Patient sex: M
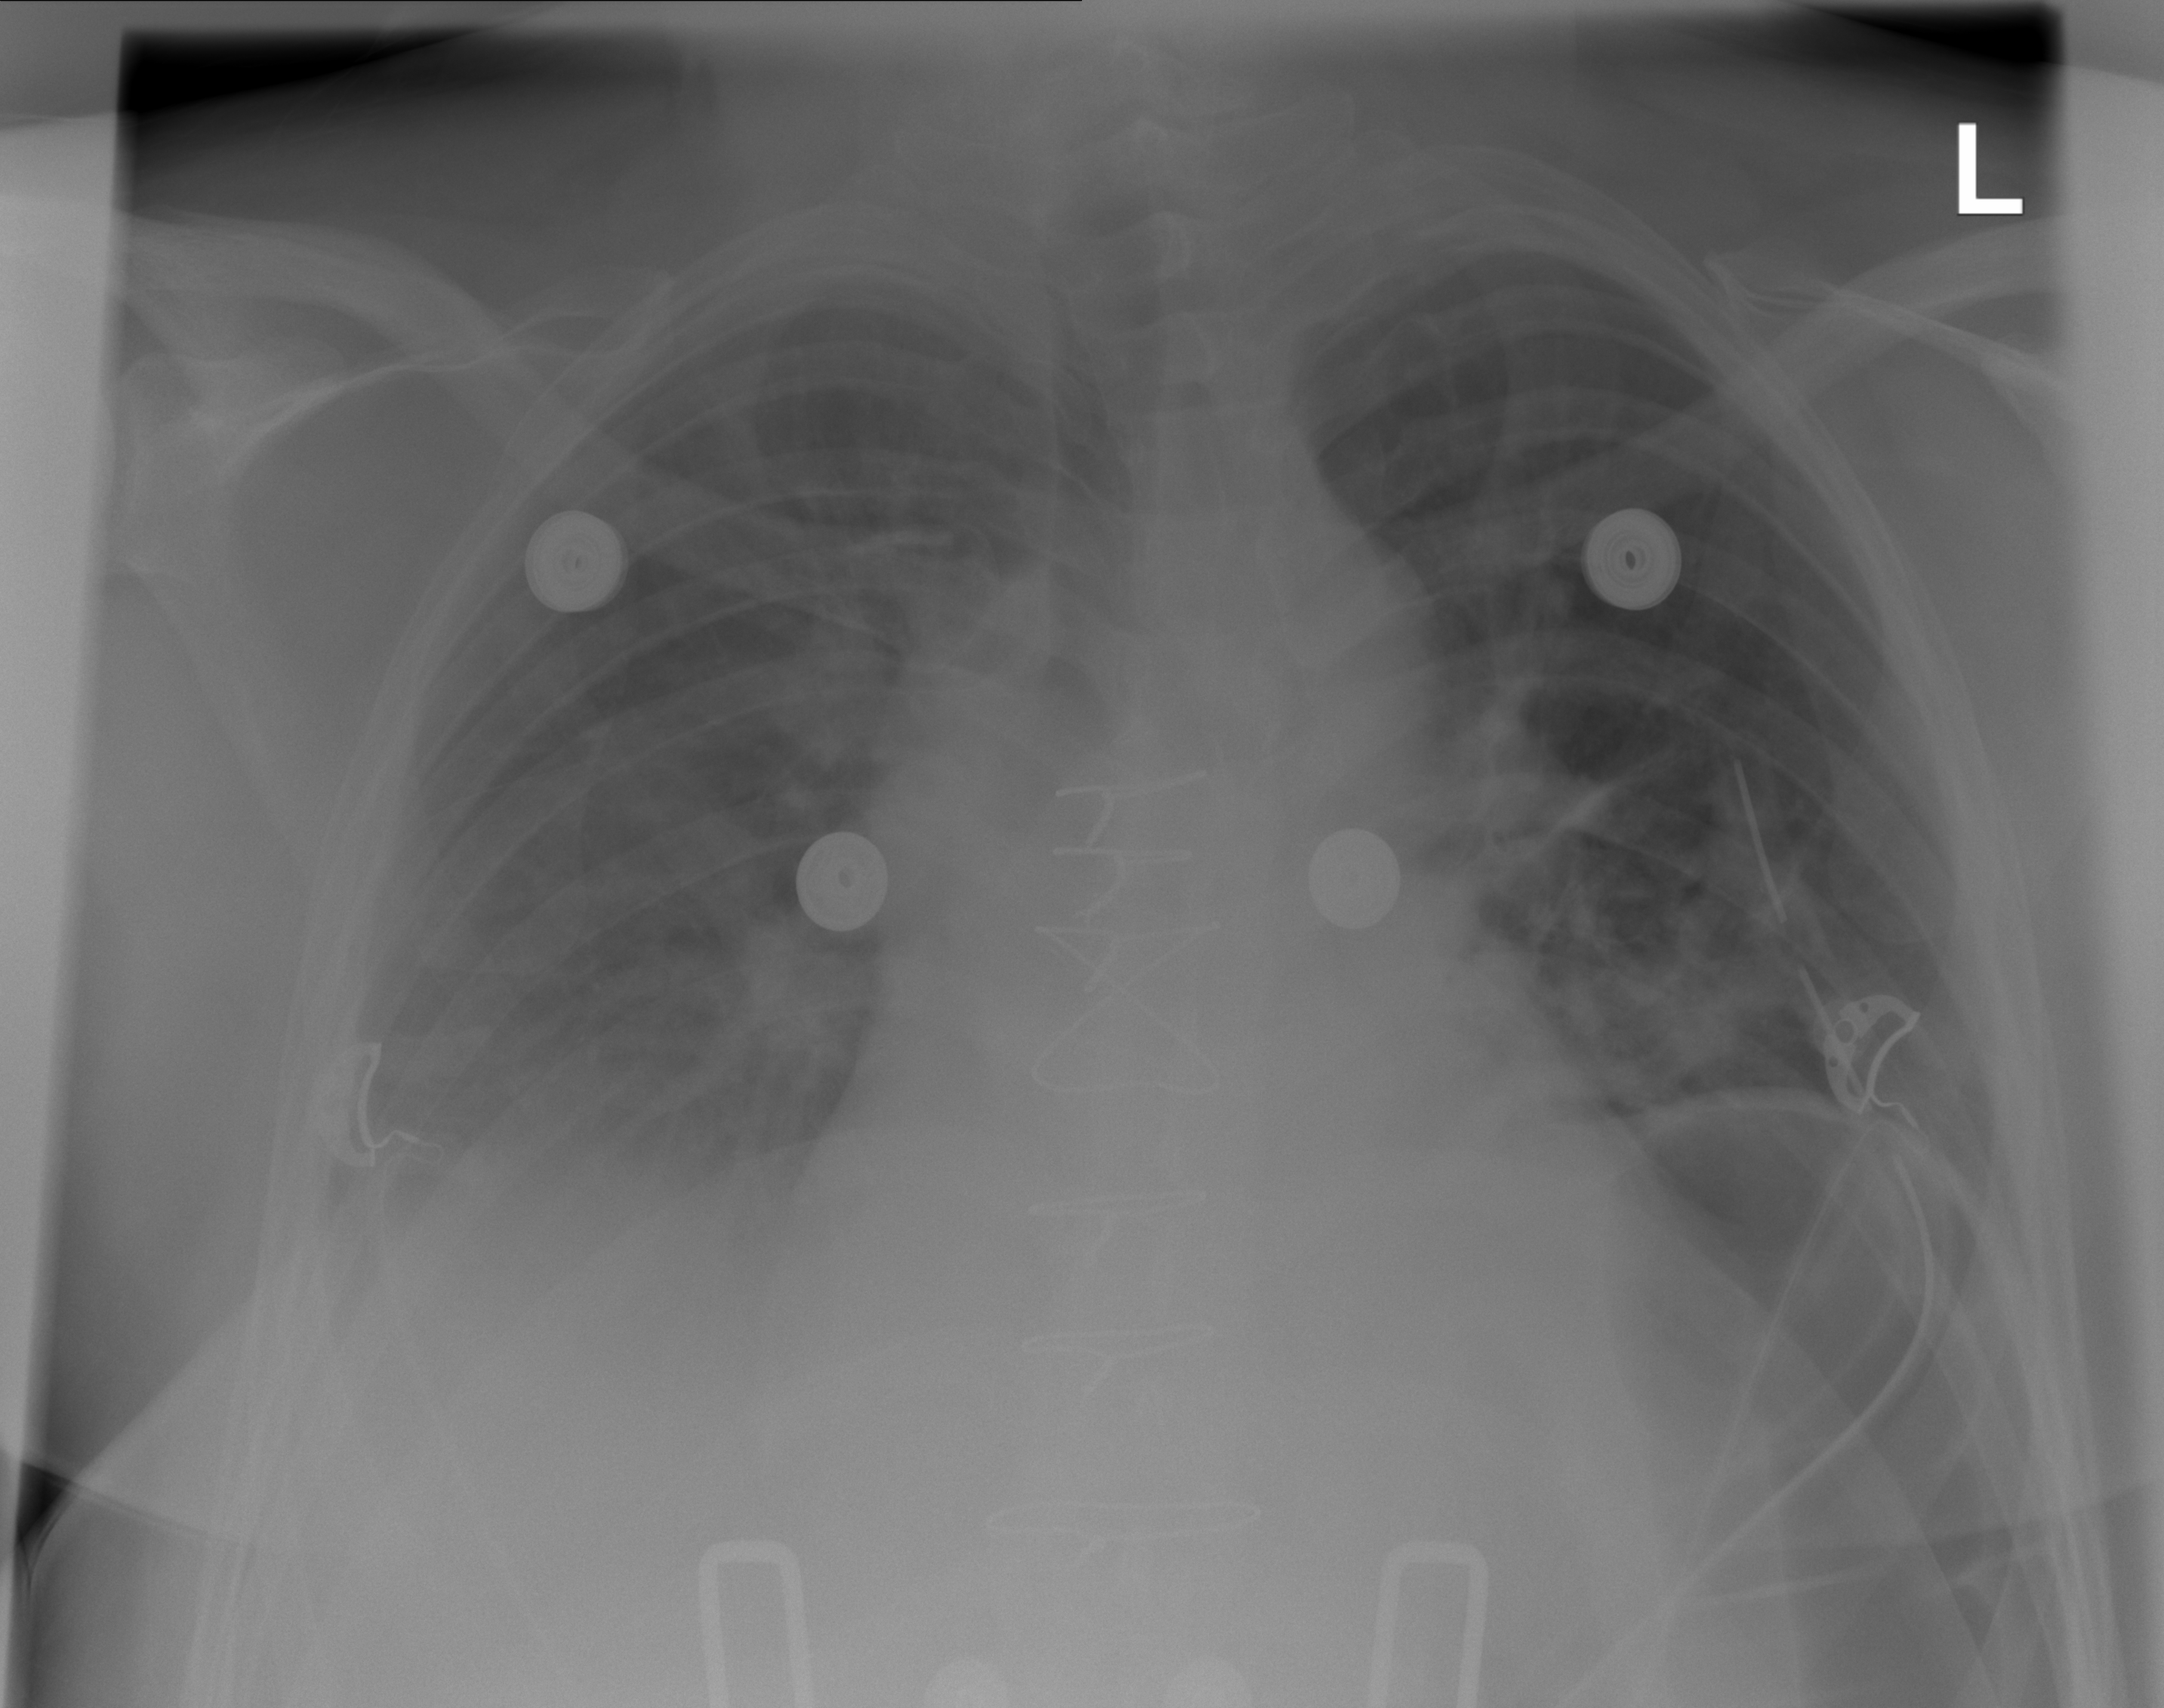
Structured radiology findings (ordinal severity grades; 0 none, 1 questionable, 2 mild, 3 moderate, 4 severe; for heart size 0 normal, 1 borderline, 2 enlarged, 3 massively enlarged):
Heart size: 2
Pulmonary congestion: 0
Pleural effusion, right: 2
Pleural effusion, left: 1
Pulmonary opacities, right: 0
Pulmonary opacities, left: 0
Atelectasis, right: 1
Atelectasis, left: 1